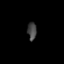
Tissue: lung
Cell type: Others
Senescence score: 0.1462
Nuclear area (px): 155
Mean DAPI intensity: 68.69